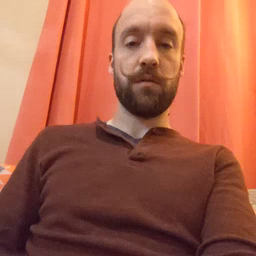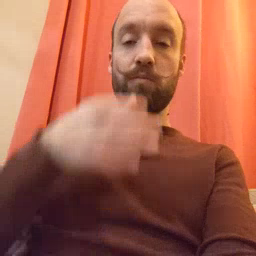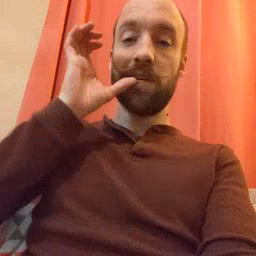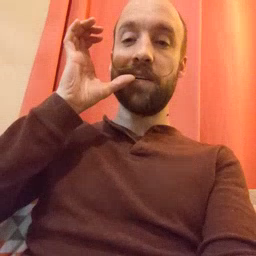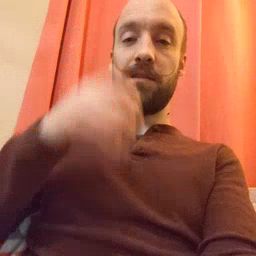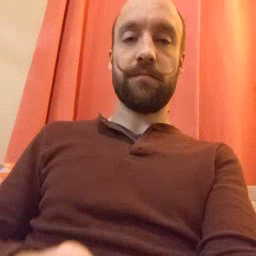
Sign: drink